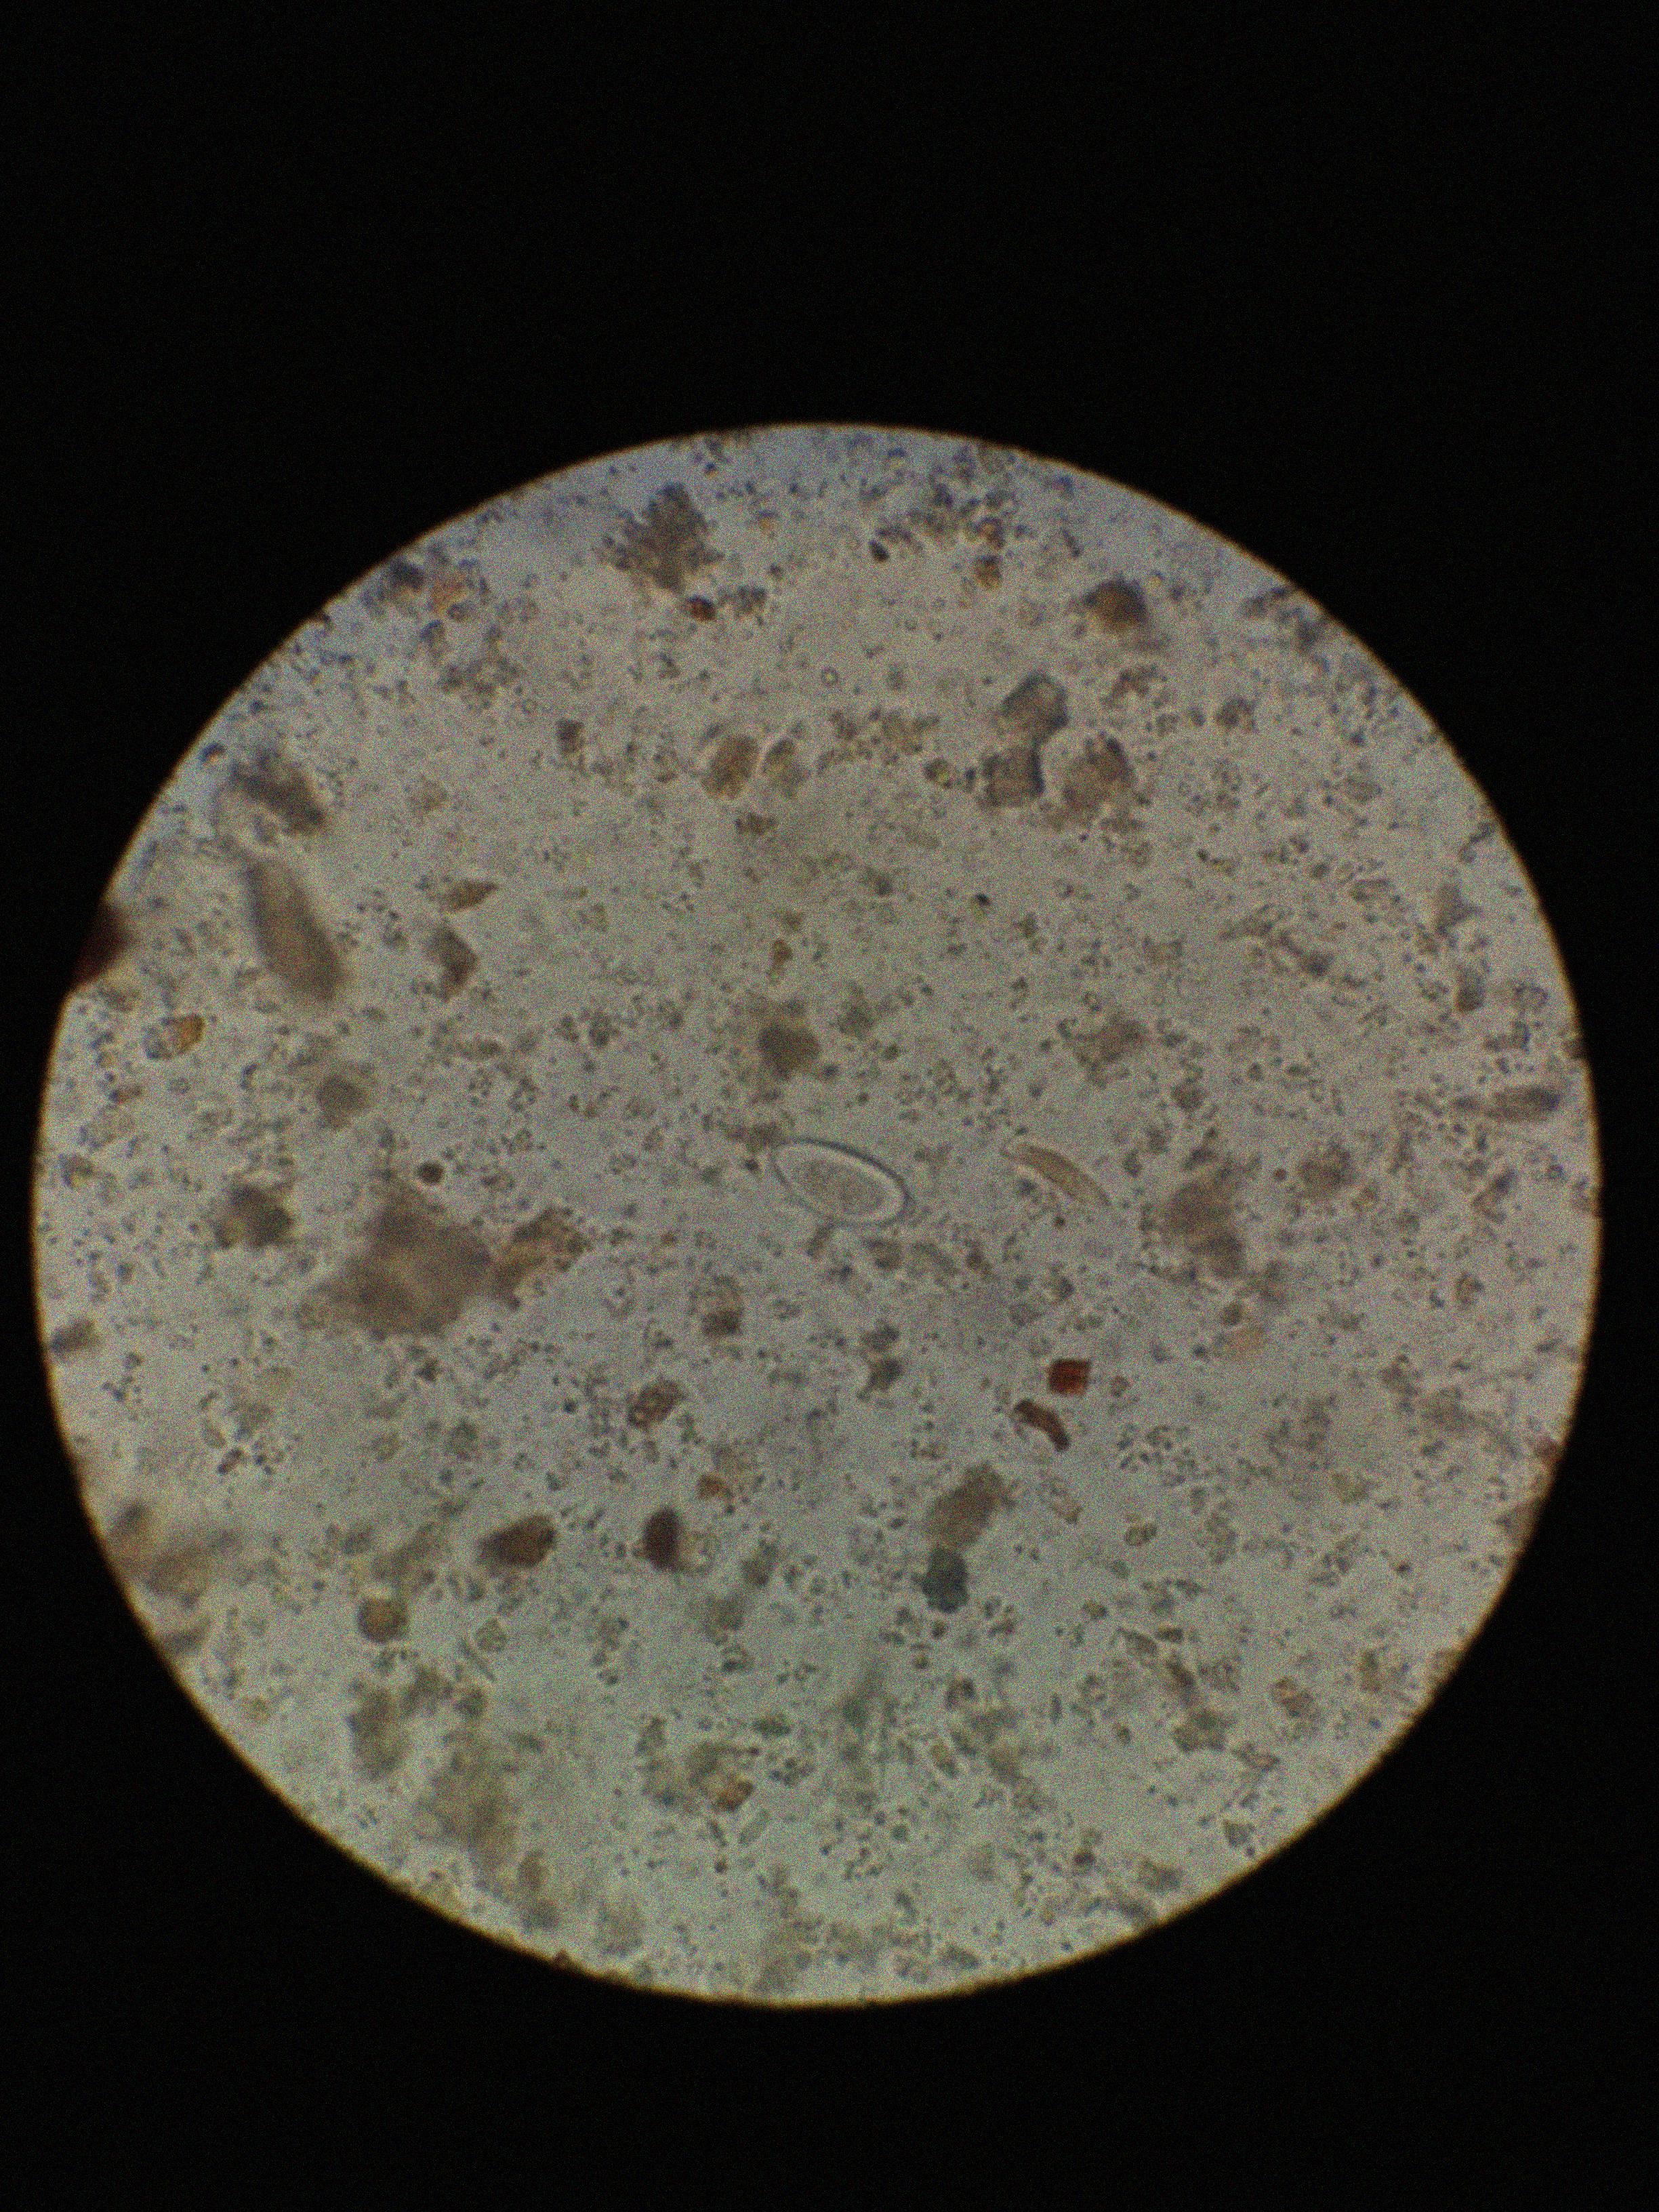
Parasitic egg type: Enterobius vermicularis